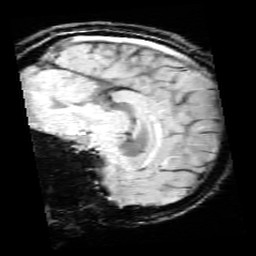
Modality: SWI
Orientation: sagittal
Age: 11
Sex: female
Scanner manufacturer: siemens
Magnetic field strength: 3 T
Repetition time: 0.027 s
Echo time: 0.02 s